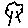
Label: tree